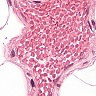
Metastatic tissue present: no